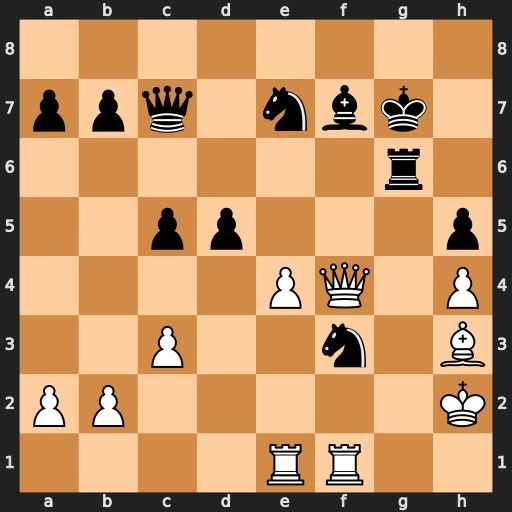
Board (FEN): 8/ppq1nbk1/6r1/2pp3p/4PQ1P/2P2n1B/PP5K/4RR2
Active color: w
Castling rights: -
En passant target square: -
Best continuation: Rxf3 Qxf4+ Rxf4